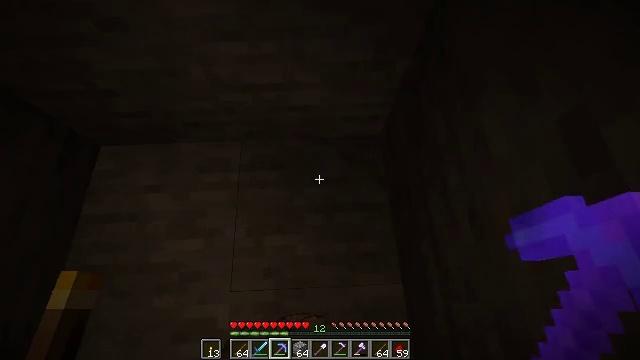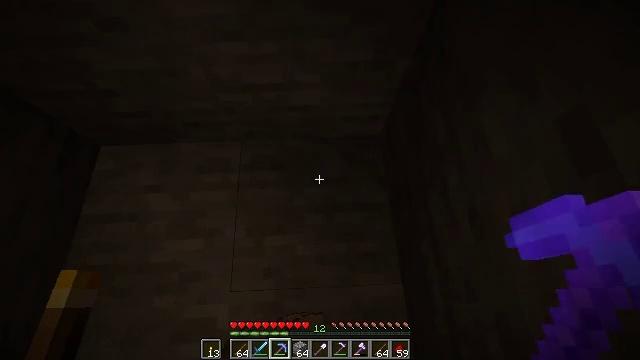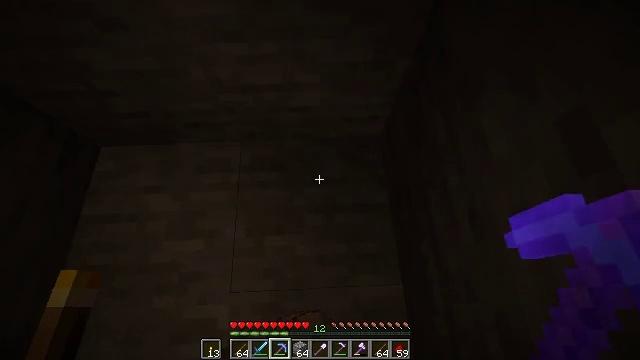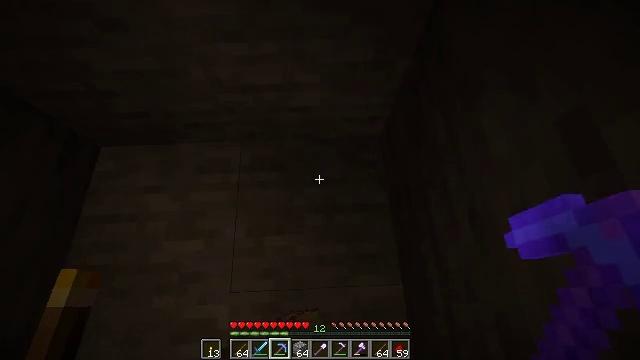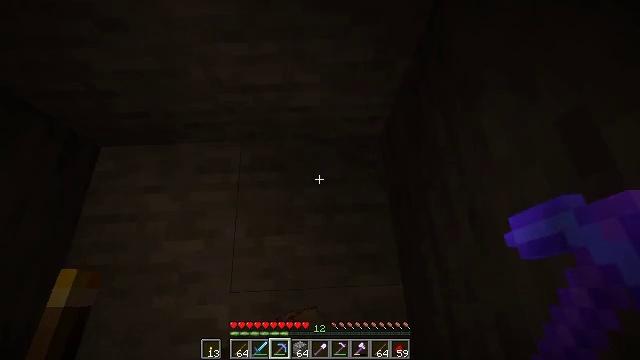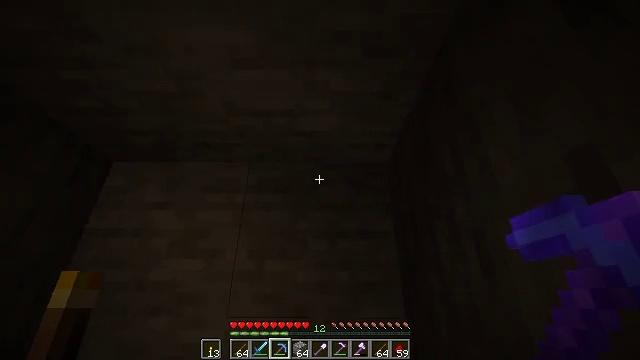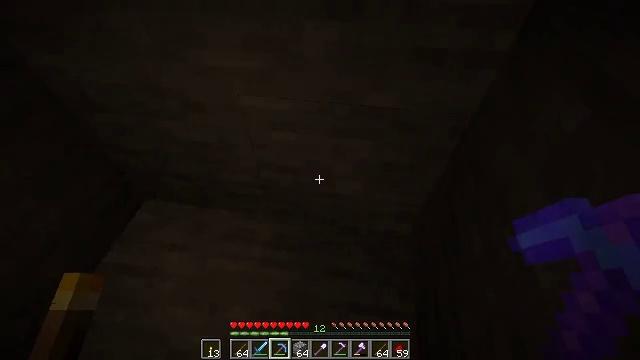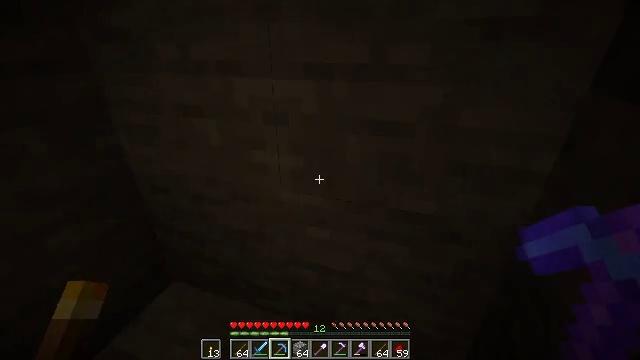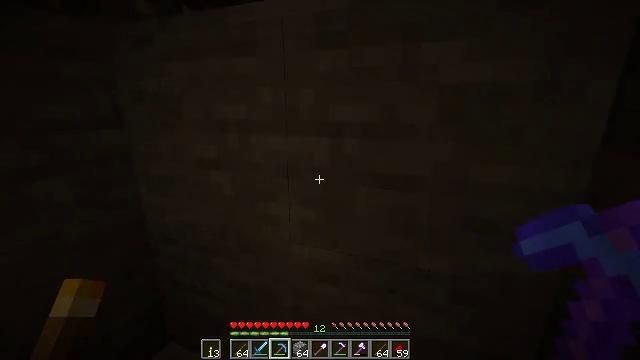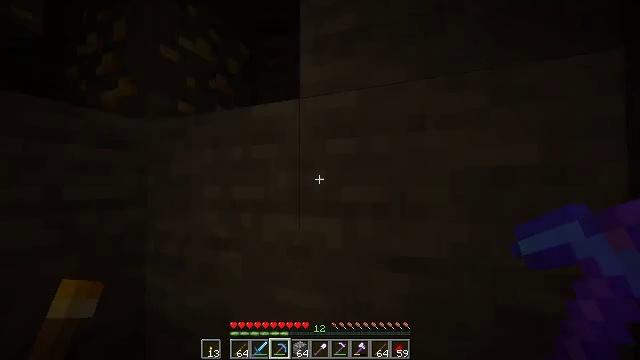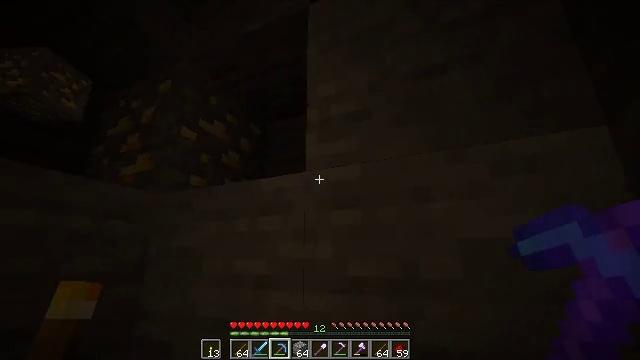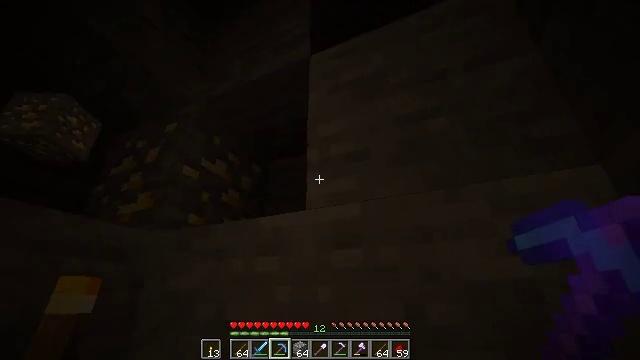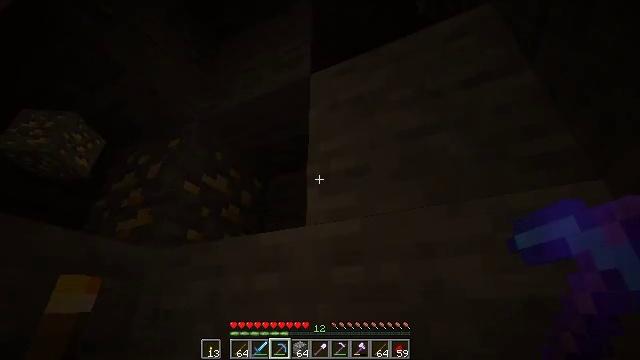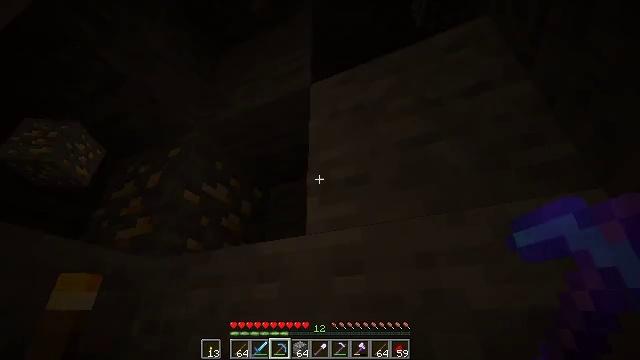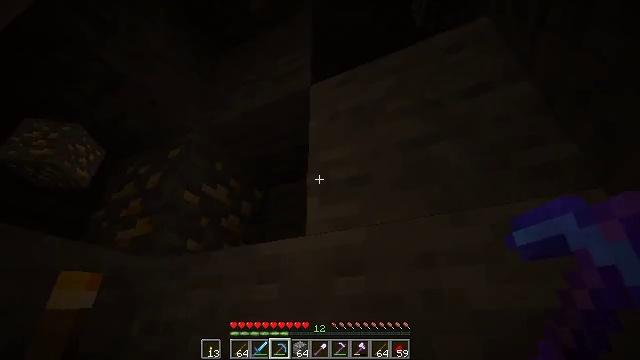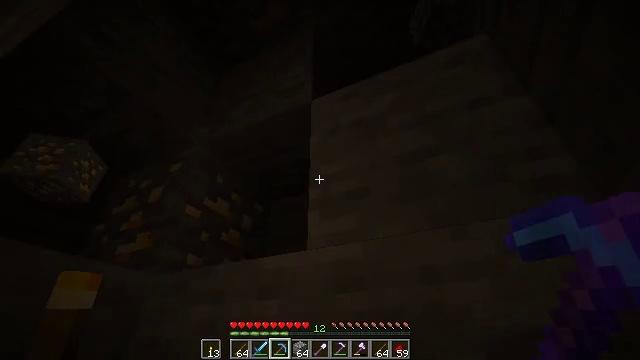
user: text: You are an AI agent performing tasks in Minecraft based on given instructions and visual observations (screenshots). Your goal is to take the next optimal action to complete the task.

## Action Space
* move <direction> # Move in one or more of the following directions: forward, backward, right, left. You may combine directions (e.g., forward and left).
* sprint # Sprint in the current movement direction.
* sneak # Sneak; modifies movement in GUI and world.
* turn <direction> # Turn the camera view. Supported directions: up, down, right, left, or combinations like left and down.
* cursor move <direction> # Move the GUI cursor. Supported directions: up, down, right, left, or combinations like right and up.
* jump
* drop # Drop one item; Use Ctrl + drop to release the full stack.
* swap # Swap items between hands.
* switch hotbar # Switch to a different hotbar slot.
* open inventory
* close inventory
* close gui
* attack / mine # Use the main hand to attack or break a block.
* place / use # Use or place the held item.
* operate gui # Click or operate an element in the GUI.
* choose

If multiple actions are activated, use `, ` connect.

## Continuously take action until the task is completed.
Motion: motion action
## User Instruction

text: Gather gold ore with a pickaxe.
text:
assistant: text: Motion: no_op
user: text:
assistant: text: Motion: no_op
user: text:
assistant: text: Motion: no_op
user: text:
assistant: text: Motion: no_op
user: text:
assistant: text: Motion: turn left and up
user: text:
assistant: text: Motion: turn left and up
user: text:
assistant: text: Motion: turn left and up
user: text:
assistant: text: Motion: turn left and up
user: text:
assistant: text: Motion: turn left and up
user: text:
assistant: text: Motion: turn left and up
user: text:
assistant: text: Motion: turn up
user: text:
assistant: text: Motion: turn up
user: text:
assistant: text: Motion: turn up
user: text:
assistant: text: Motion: no_op
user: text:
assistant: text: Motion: turn up
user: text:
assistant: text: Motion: turn left and up
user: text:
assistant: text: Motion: turn left and up
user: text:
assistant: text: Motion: no_op
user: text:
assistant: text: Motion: turn left
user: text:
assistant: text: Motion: turn left and down
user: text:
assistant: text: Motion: turn left and down
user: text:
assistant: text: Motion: no_op
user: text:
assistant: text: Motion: turn left
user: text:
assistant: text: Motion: turn left
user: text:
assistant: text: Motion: turn left and down
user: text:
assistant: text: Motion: turn left and down
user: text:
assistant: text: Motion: turn left
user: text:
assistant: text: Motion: turn left
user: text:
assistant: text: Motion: turn left and down
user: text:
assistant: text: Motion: turn left and down